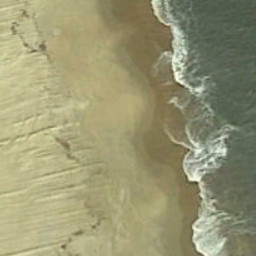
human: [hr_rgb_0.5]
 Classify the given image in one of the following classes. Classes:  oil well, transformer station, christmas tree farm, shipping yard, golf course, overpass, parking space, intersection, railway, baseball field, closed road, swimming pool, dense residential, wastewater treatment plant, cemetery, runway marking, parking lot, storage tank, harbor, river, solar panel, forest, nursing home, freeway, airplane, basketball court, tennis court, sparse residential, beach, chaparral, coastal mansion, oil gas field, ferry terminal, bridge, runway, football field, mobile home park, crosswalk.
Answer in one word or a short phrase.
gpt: beach